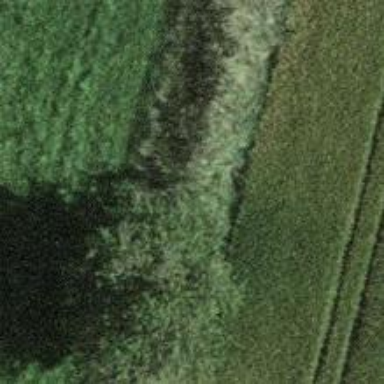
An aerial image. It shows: Beautiful tree in nature.